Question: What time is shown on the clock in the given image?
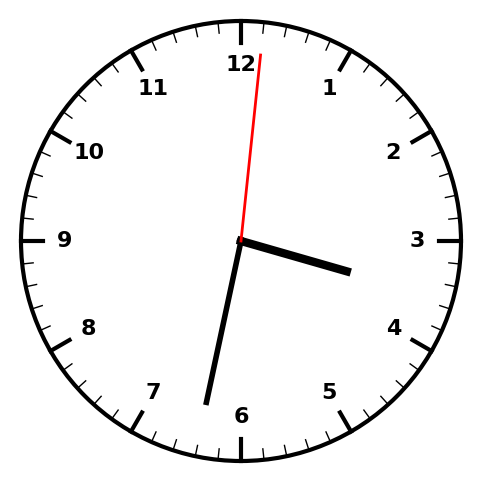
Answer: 03:32:01